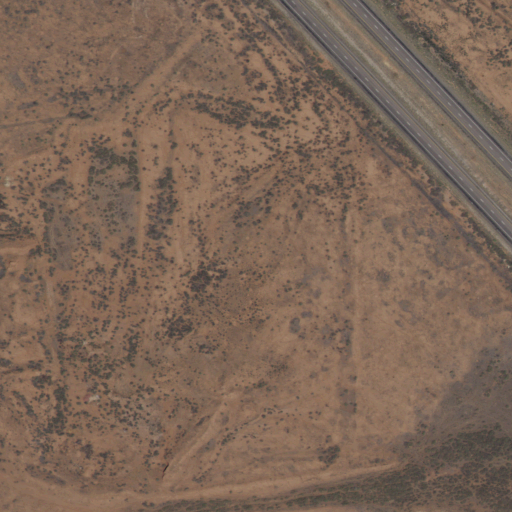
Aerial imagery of valley in New Mexico named Limekiln Canyon containing shrub, grassland, low intensity development, and open development